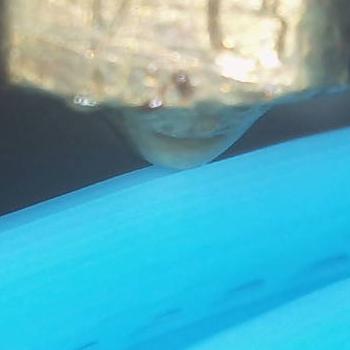
Flow rate: 94%